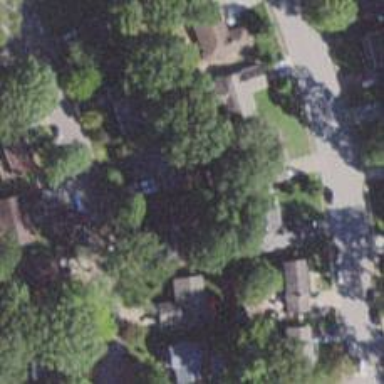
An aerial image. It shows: Neighborhood.